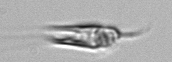
Label: Chrysochromulina_lanceolata